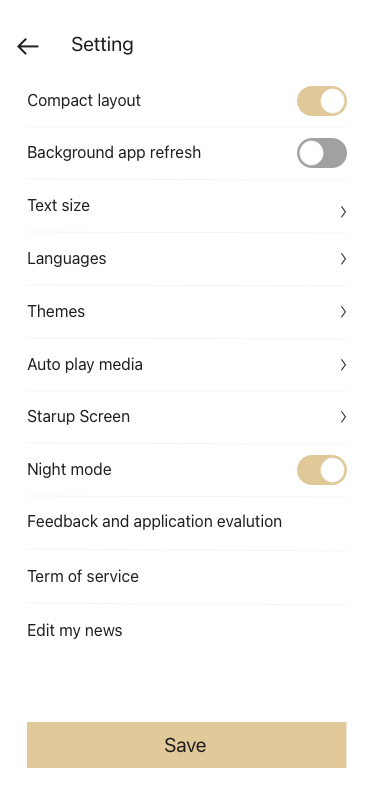
Text in this UI design:
Auto play media
Starup Screen
Night mode
Compact layout
Background app refresh
Text size
Languages
Themes
Feedback and application evalution
Term of service
Edit my news
Save
Setting